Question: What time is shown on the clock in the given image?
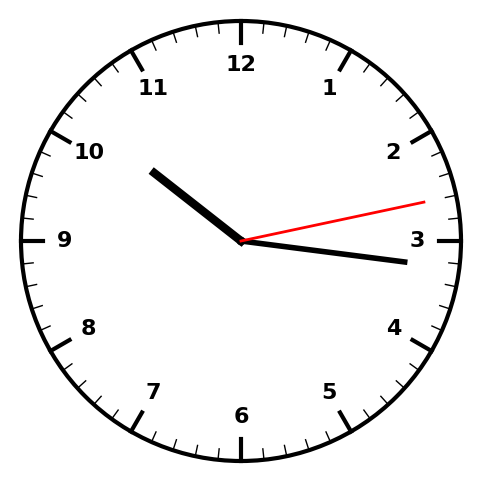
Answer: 10:16:13